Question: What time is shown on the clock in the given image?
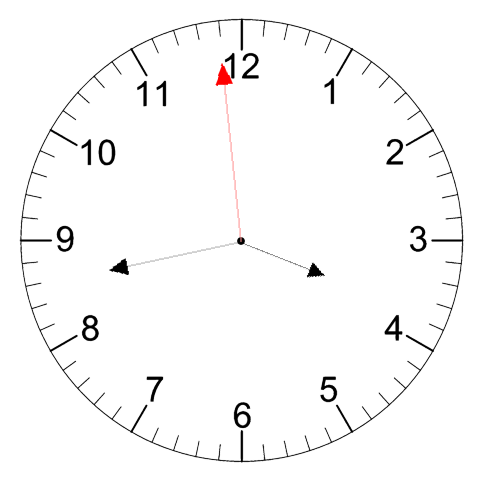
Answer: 03:42:59